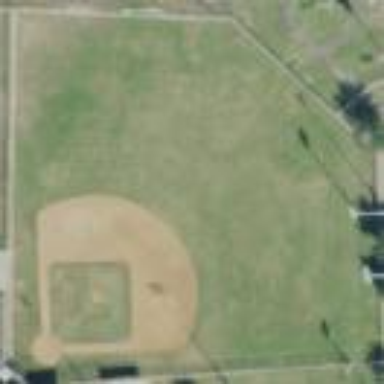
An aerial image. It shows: Baseball pitch for leisure and sports activities.